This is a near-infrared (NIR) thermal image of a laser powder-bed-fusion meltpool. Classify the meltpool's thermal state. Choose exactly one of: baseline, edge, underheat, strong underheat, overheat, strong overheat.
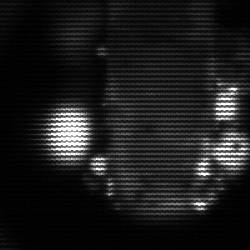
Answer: strong underheat